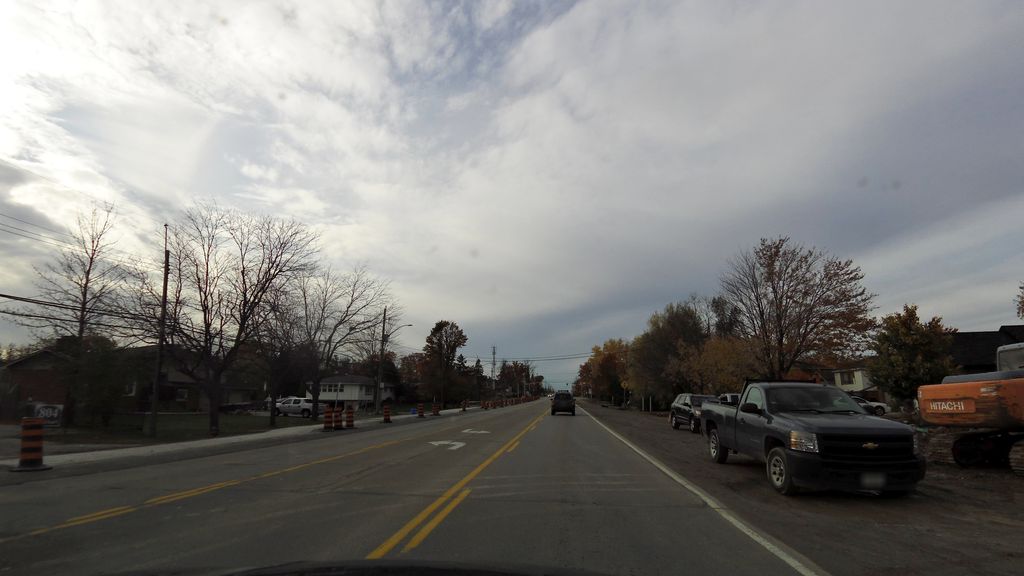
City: hamilton